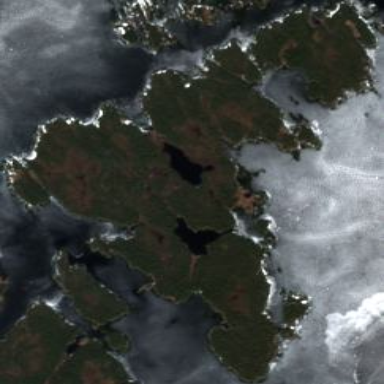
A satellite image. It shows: Image showing island.